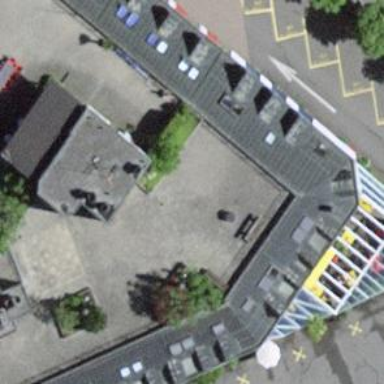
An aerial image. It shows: Restaurant.